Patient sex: M
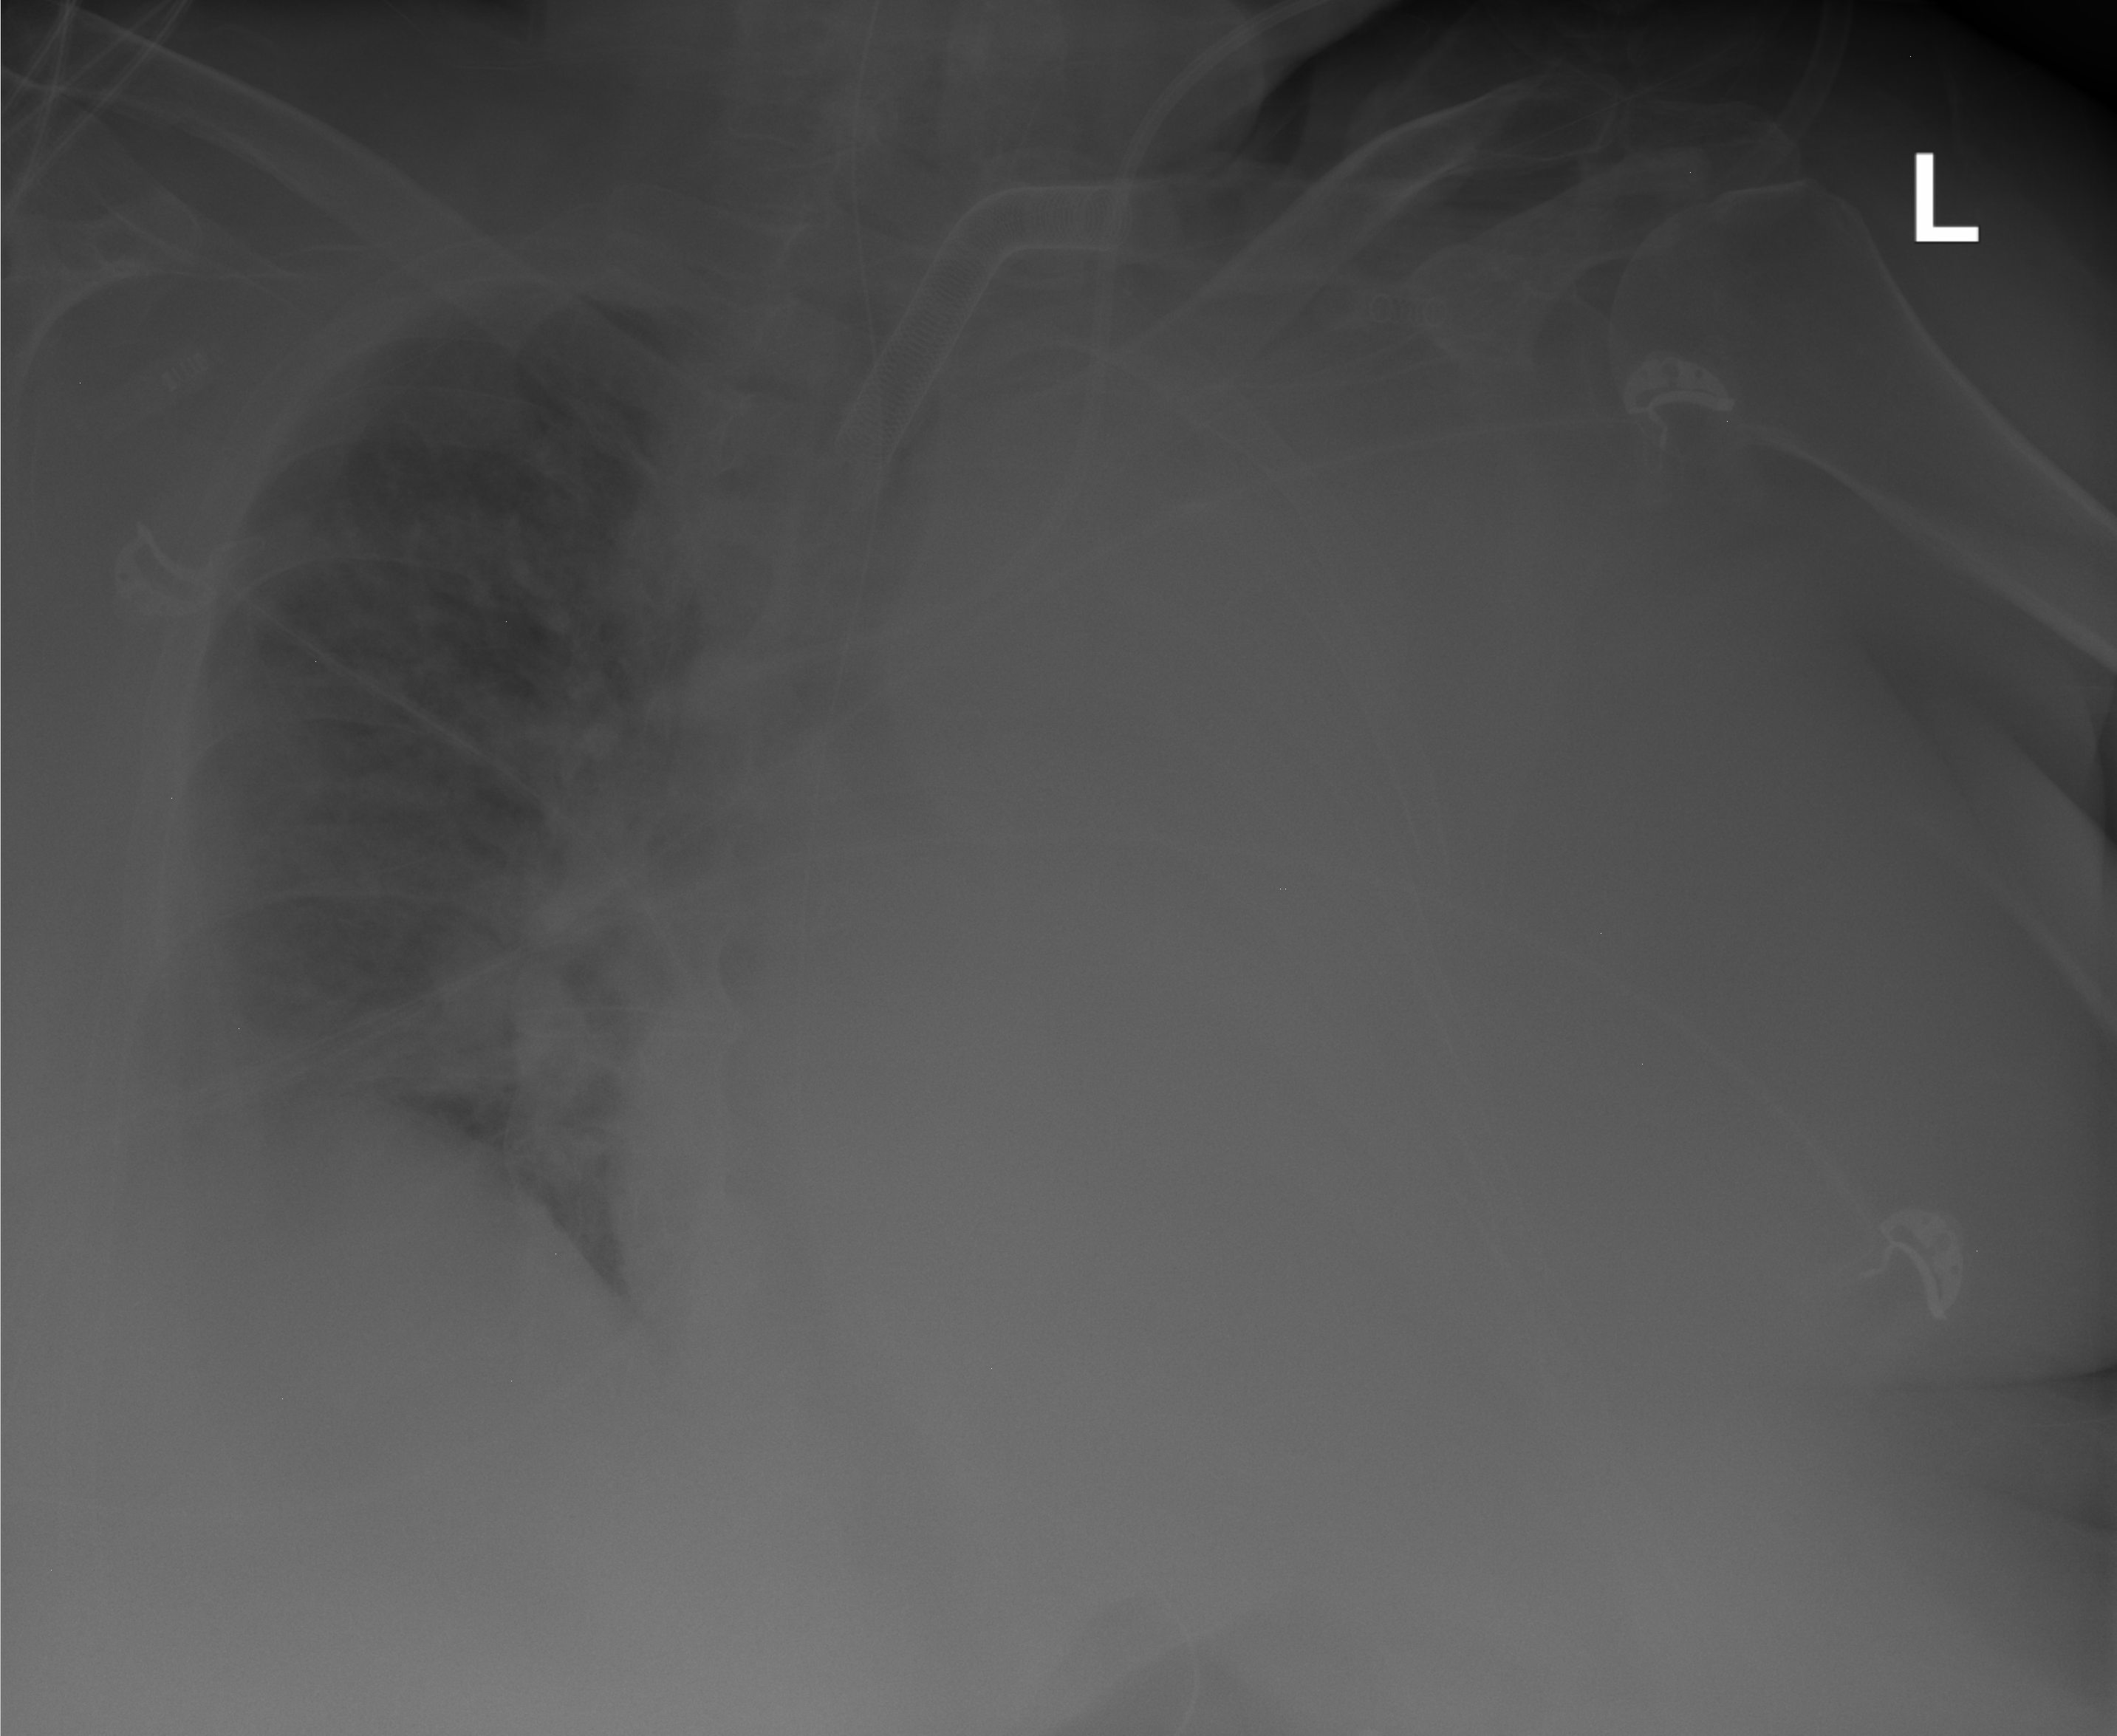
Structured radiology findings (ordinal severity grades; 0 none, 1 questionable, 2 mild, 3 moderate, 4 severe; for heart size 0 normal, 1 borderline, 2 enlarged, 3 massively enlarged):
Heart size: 1
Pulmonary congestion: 2
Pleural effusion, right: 2
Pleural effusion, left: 4
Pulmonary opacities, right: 1
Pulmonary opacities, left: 1
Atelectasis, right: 2
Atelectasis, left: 2